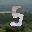
Label: 5